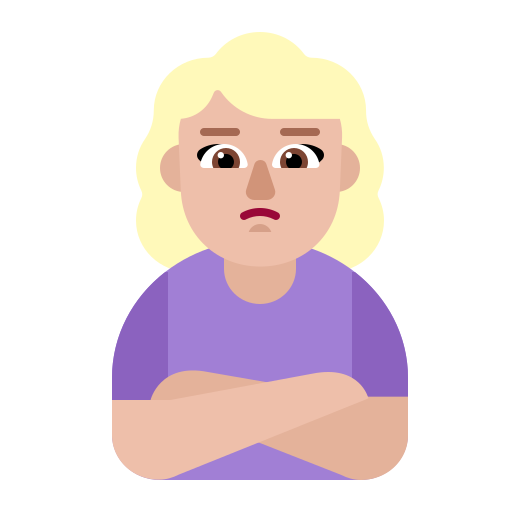
woman pouting flat  light